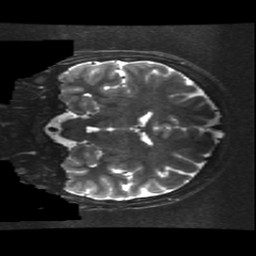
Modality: T2w
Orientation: coronal
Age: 15
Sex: male
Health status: ill
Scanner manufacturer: ge
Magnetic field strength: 3 T
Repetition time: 7.5 s
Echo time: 0.1015 s